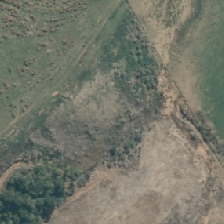
Land cover: low_producing_grassland